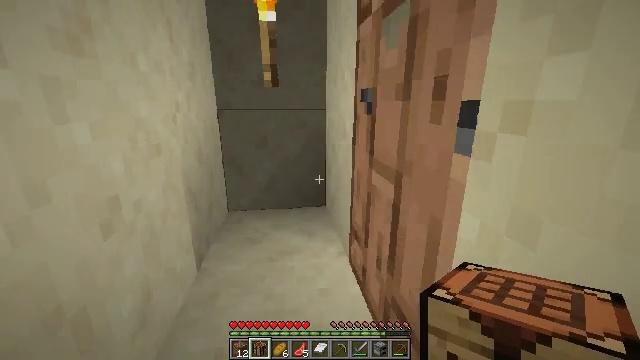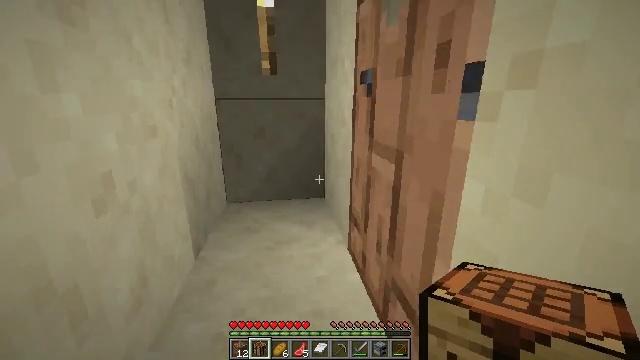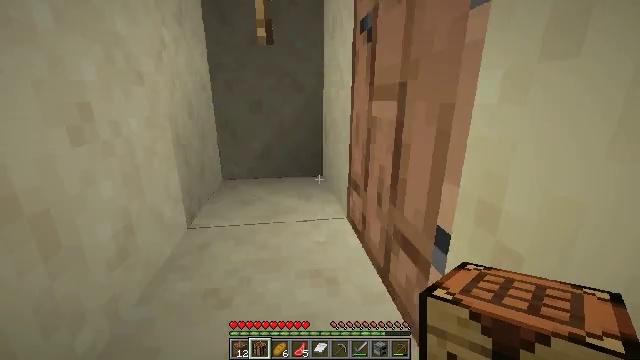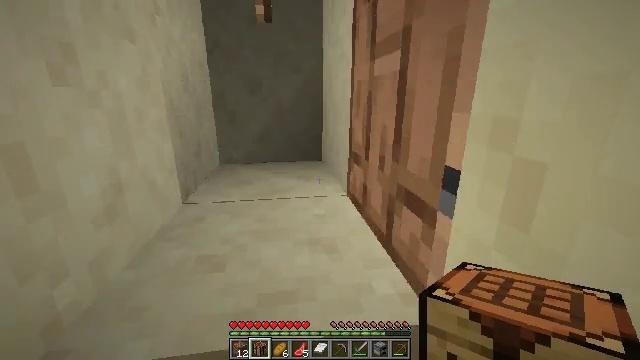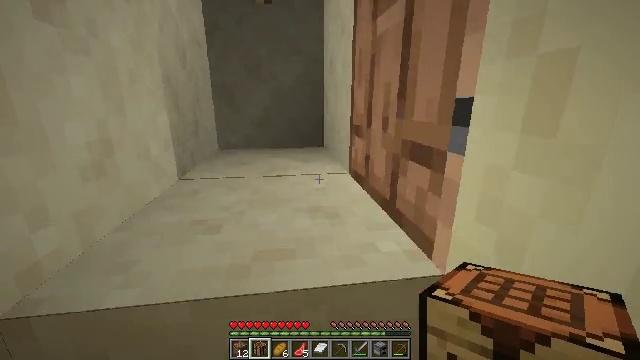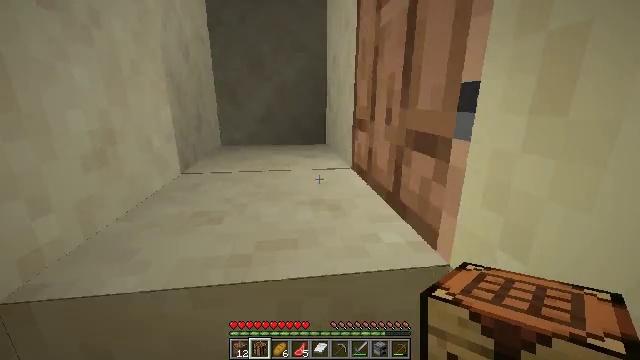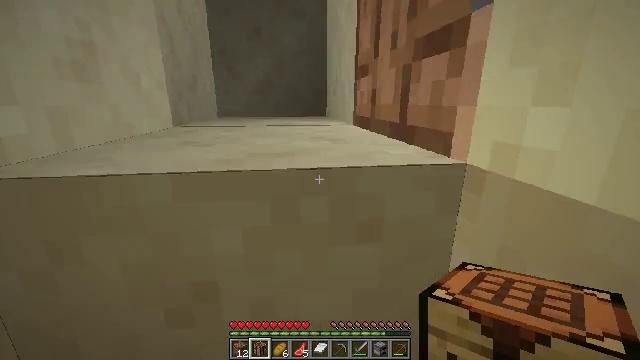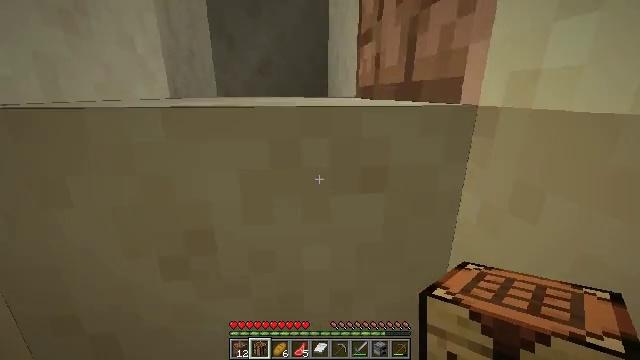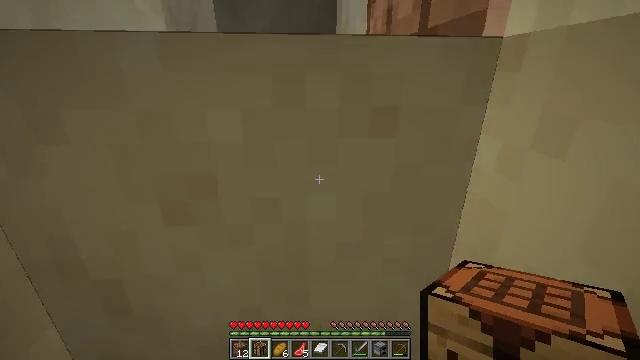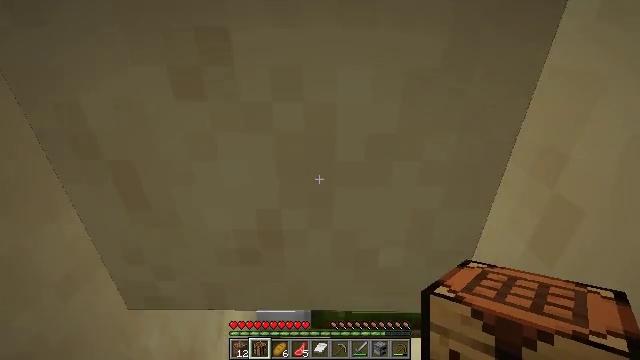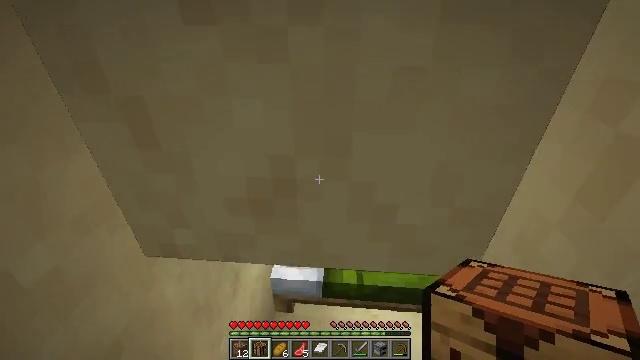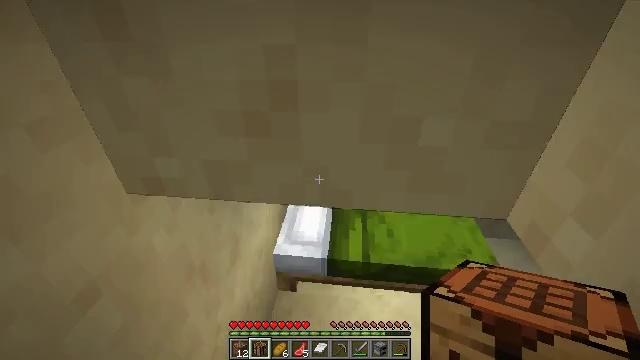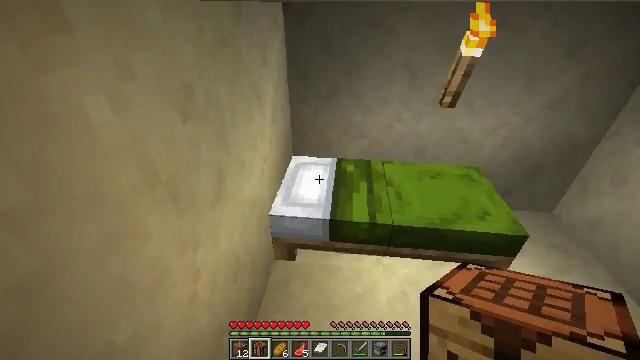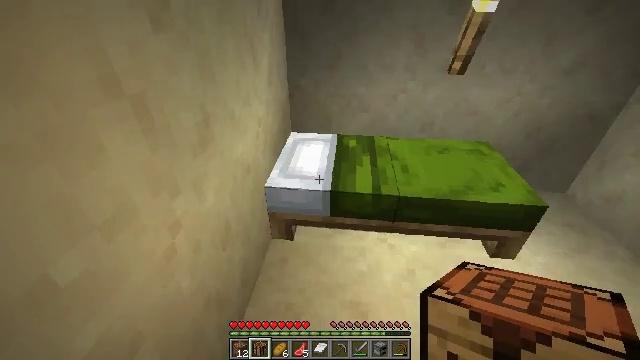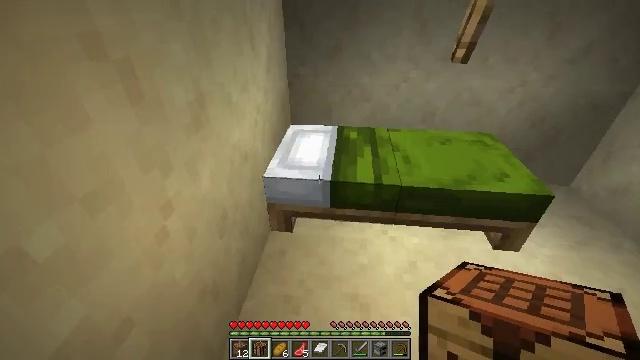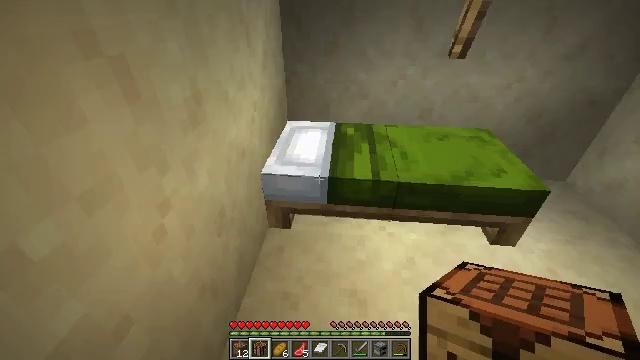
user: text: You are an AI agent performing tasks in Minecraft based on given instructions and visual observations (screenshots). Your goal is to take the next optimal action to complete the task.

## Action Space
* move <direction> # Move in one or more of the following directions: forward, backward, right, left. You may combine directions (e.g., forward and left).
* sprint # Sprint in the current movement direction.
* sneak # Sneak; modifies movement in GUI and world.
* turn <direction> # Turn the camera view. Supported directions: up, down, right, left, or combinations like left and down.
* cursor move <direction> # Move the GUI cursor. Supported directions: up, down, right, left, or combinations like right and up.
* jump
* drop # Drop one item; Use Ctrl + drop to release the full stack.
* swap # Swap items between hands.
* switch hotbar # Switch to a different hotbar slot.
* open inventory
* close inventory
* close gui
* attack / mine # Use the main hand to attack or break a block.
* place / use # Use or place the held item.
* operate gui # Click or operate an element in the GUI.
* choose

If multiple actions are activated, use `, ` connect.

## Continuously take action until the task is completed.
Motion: motion action
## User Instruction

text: Reclaim the jungle fence gate.
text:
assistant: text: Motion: no_op
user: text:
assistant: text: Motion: no_op
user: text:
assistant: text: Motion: no_op
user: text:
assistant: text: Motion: no_op
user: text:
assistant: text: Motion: no_op
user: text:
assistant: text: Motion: no_op
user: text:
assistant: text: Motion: turn down
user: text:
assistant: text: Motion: turn left and down
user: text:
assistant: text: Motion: turn left and down
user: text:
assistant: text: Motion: turn left and down
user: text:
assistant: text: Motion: turn left and down
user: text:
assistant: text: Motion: no_op
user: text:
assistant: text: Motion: no_op
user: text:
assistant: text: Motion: no_op
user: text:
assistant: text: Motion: no_op
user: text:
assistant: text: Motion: no_op
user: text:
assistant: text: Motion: no_op
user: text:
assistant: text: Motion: move forward
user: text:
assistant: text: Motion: move forward, turn right and up
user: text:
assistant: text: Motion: move forward, turn right and up
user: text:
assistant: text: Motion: move forward, turn right and up
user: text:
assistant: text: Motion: move forward, turn right and up
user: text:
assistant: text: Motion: move forward, turn right and up
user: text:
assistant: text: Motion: move forward, turn right
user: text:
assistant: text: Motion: move forward, turn right
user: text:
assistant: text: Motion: move forward, turn right
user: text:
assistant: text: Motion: move forward, turn right
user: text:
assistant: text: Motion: move forward, turn right and down
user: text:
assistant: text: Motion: move forward, turn right and down
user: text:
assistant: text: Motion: move forward, turn right and down